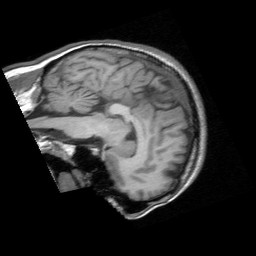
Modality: T1w
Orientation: sagittal
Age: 33